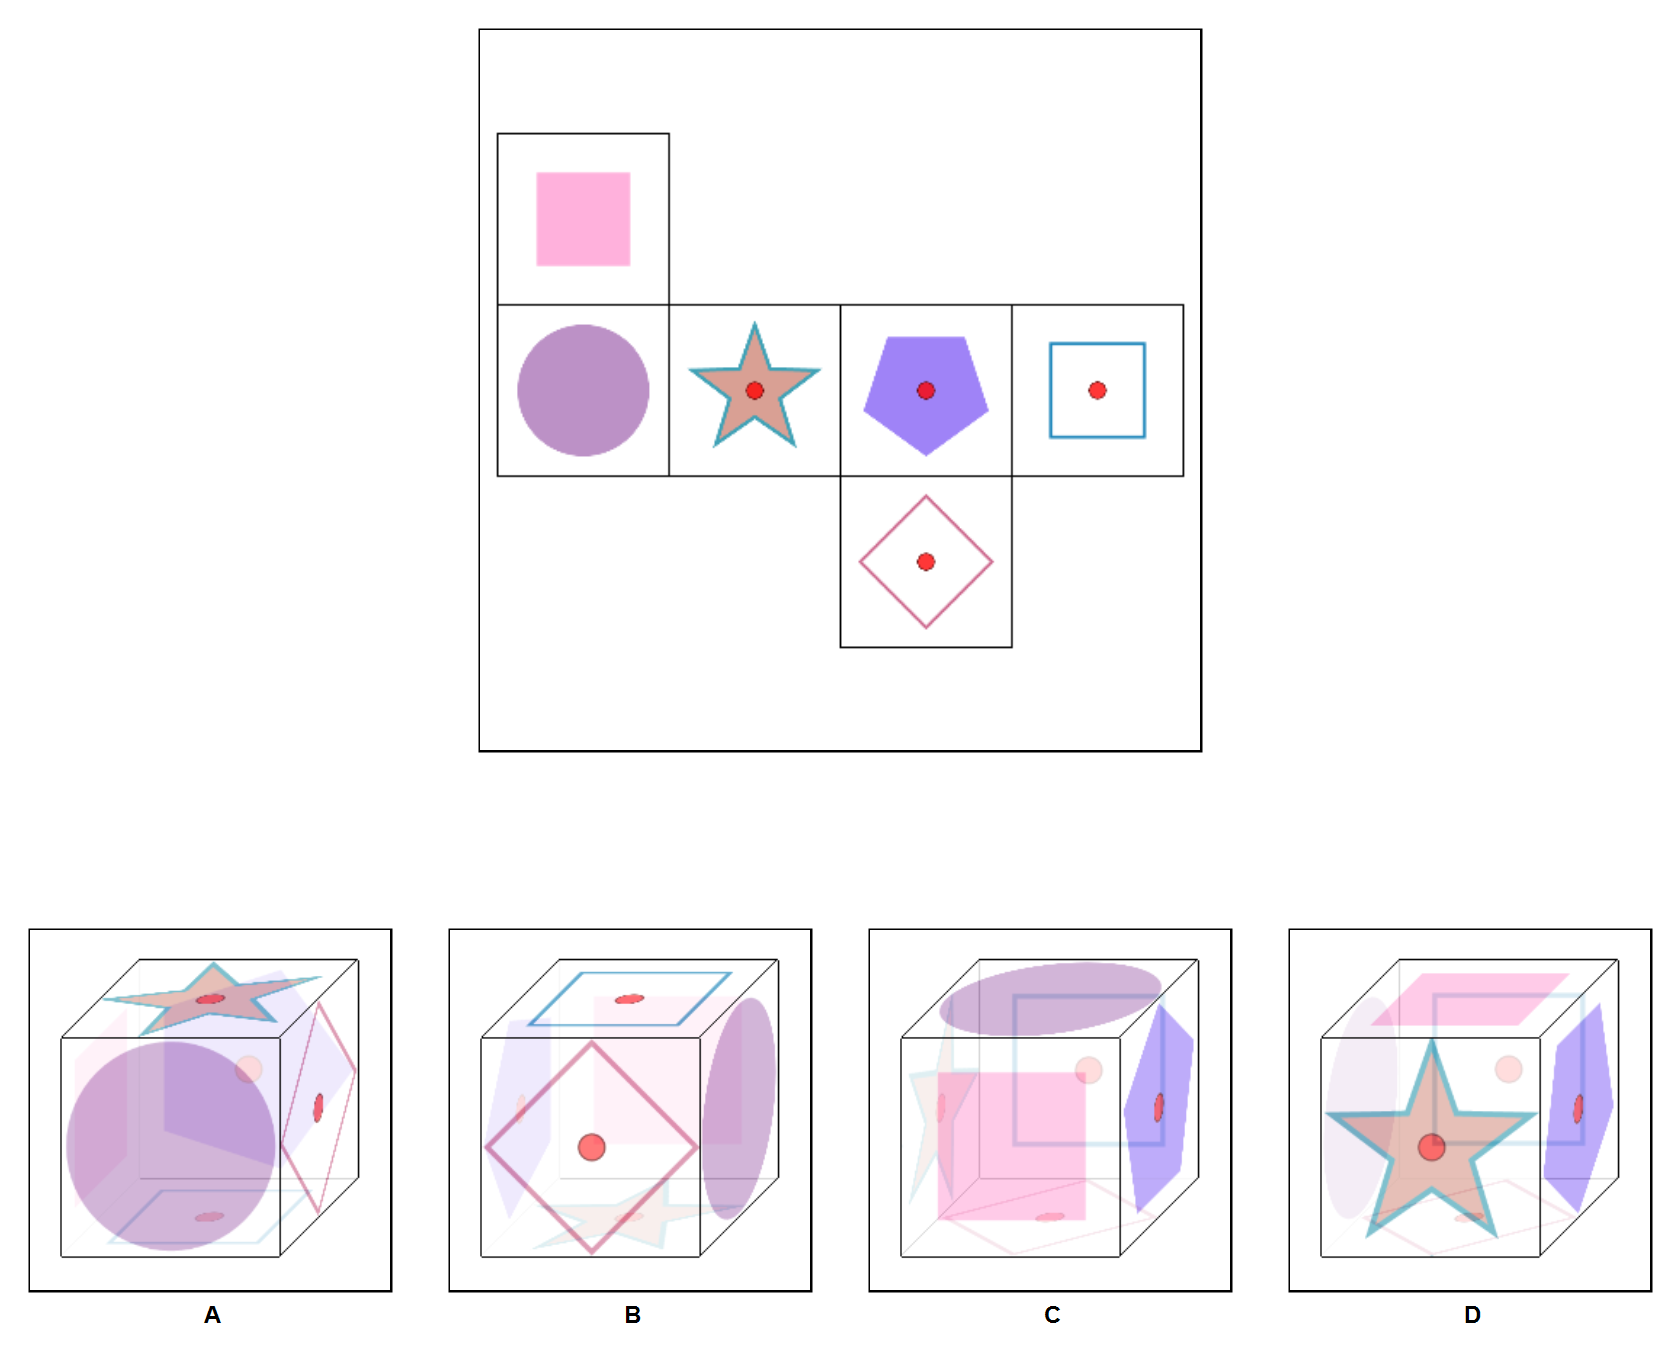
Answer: C